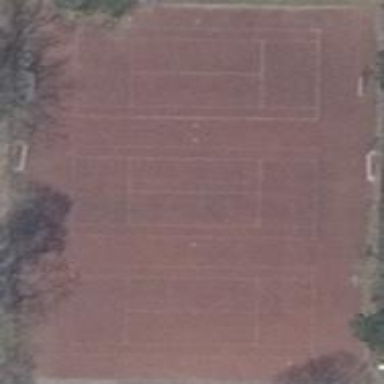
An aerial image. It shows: Tennis court on the leisure land pitch.